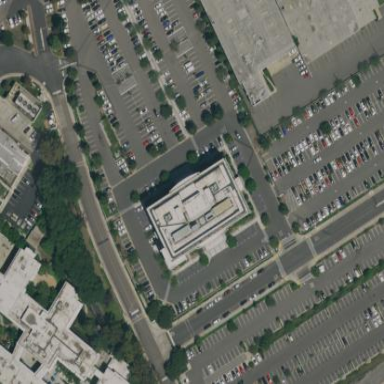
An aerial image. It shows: Clinic building providing healthcare services.